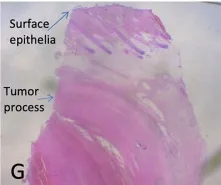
(G) Microscopy of PTC, depicting surface epithelia and a tumor process.
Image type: pathology (h&e)